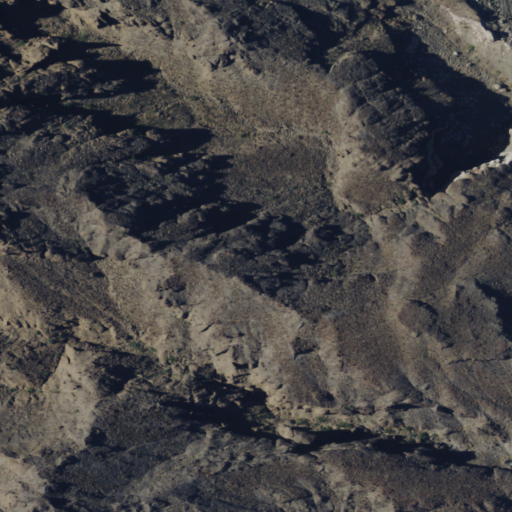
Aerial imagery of slope(s) in Nevada named Blue Slide containing grassland, shrub, and open water